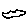
Label: cloud